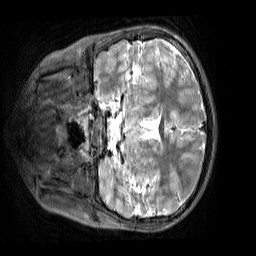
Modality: T2w
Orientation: coronal
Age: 9
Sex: female
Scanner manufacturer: siemens
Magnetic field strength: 3 T
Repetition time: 3.2 s
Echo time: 0.408 s